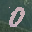
Label: 0